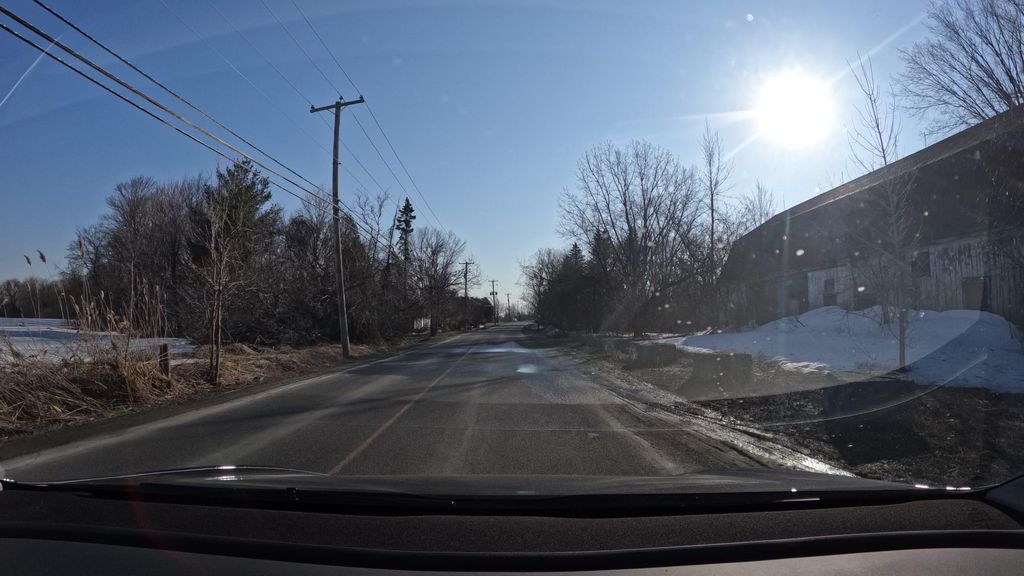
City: montreal